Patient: sex F, age 70
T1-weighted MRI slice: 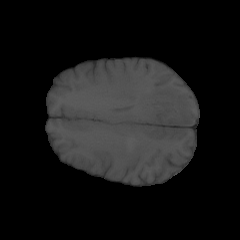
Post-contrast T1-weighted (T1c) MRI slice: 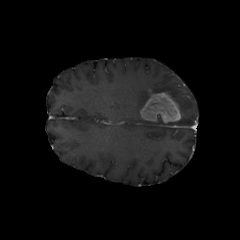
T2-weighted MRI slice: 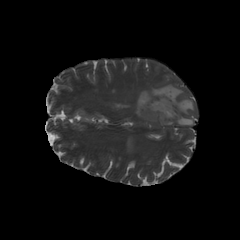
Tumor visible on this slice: yes
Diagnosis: Glioblastoma, IDH-wildtype
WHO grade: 4